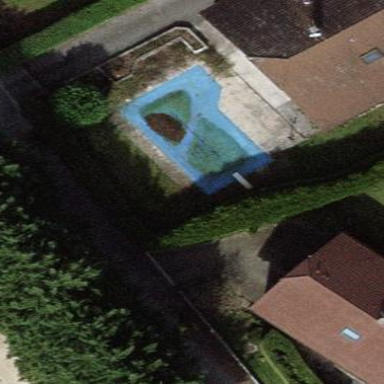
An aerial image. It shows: Swimming pool located in leisure land.